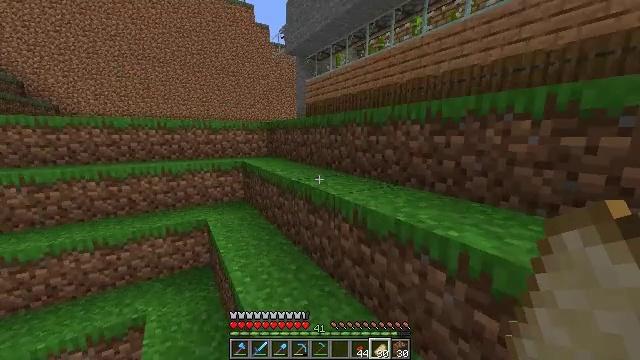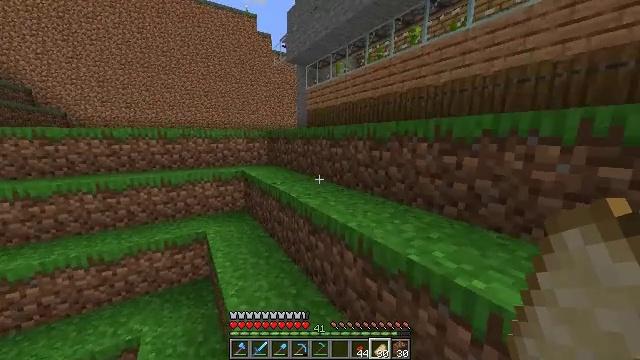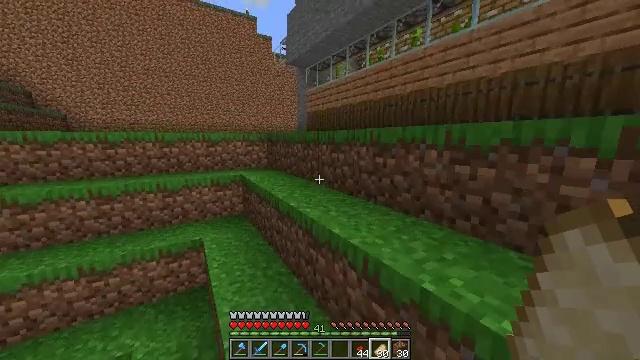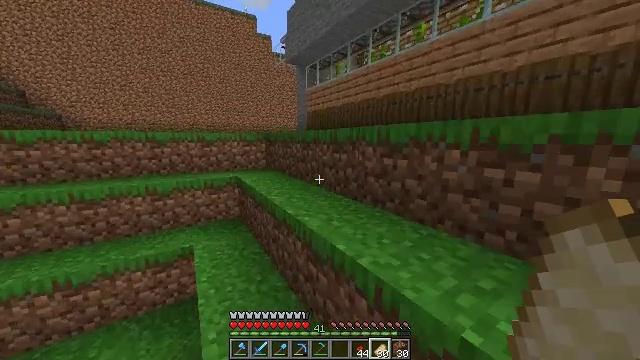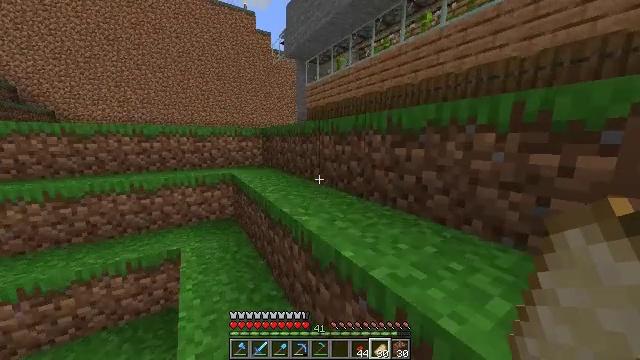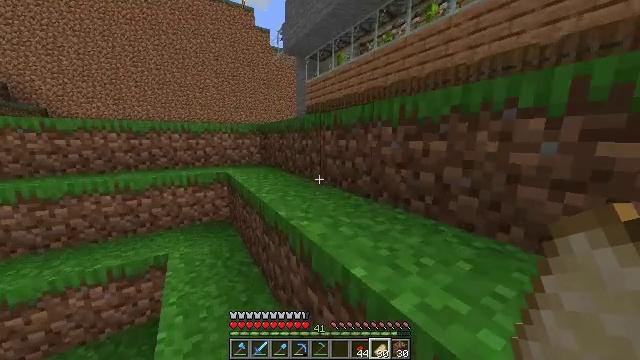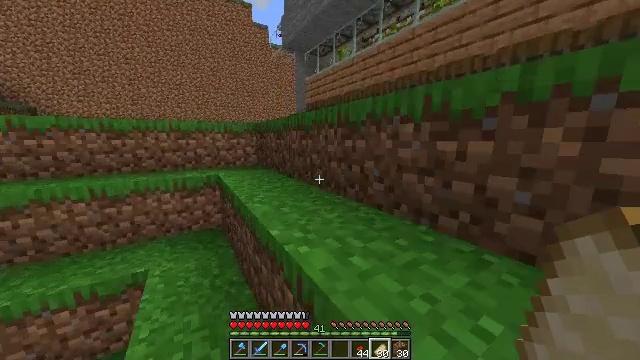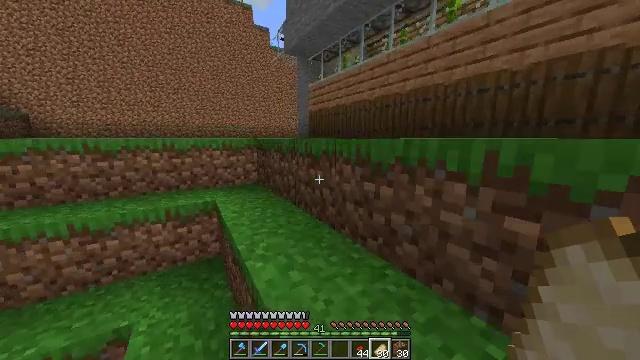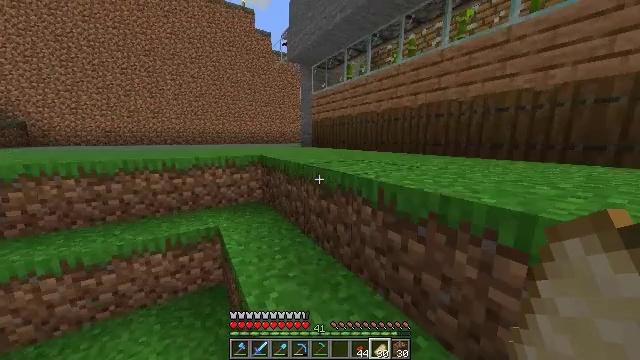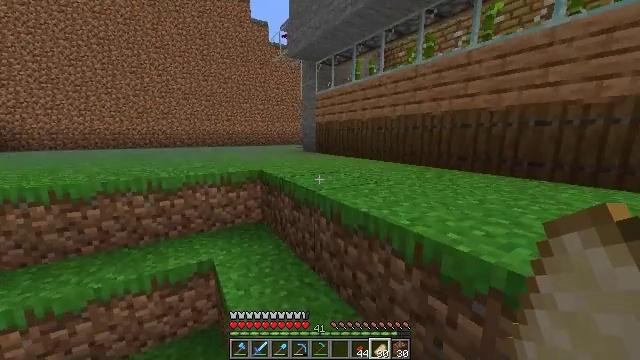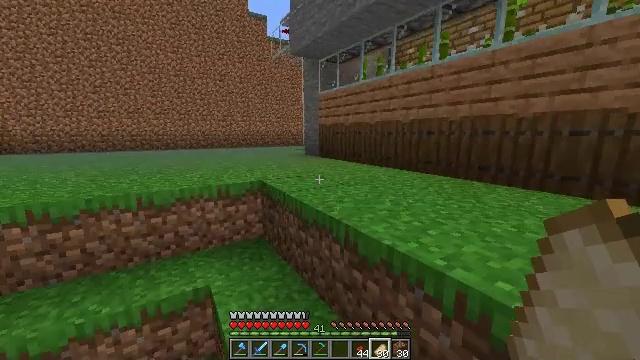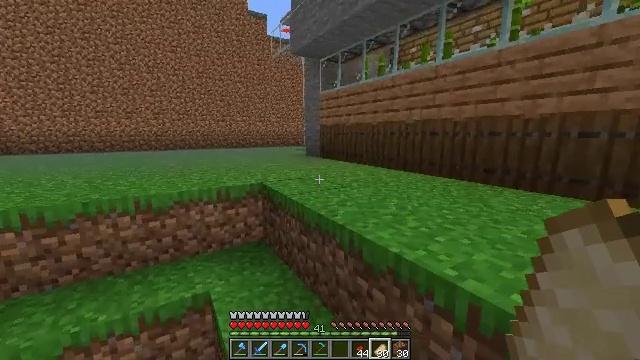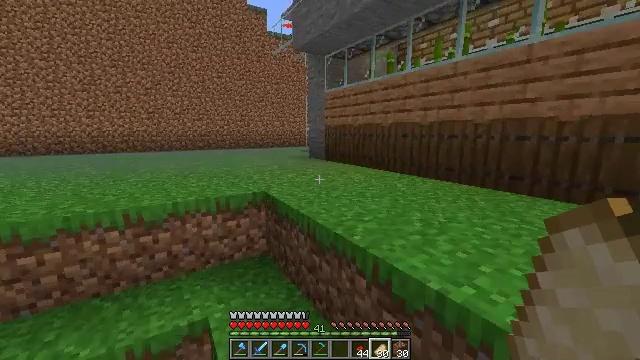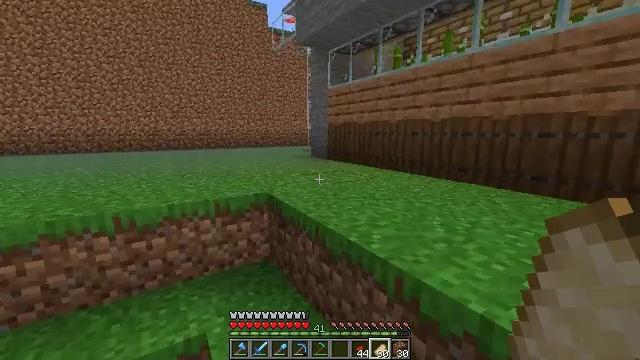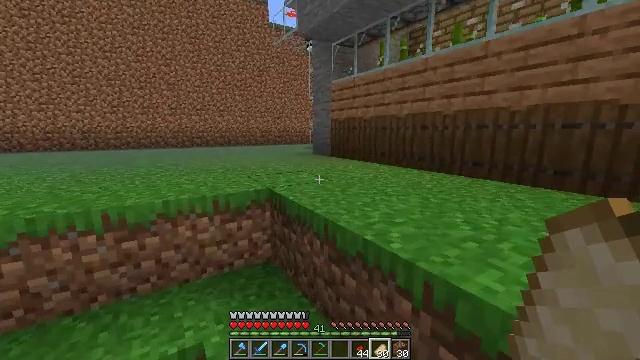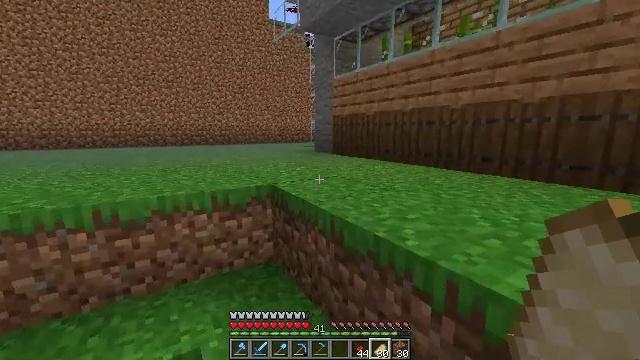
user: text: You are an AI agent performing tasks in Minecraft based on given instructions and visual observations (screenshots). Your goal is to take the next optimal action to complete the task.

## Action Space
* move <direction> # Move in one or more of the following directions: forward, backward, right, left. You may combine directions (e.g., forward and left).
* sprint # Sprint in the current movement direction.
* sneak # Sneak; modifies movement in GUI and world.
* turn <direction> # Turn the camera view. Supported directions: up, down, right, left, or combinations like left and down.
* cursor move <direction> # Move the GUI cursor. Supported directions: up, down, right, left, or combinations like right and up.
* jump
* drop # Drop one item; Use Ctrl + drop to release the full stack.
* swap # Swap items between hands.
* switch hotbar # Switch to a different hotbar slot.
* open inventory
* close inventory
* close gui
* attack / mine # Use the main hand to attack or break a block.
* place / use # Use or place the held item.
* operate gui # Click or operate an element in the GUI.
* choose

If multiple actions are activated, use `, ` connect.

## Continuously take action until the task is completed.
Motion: motion action
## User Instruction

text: Reclaim the cartography table for later use.
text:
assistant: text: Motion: move forward, jump
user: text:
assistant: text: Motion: move forward, jump
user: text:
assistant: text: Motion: move forward, jump
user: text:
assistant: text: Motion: move forward, jump
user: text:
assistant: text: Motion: move forward, jump
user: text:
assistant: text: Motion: move forward, sprint, jump
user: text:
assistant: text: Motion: move forward, sprint, jump
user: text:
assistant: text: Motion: move forward, sprint, jump
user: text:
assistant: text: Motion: move forward, jump
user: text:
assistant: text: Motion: move forward, jump
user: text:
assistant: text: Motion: move forward, jump
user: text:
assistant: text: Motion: move forward, jump
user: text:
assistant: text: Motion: move forward, jump
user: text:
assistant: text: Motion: move forward, jump
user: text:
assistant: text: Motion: move forward, jump
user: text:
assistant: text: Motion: move forward, jump
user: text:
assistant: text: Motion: move forward, sprint, jump
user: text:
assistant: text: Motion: move forward, sprint, jump
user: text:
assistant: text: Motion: move forward, sprint, jump
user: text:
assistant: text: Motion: move forward, sprint, jump
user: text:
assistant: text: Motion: move forward, jump
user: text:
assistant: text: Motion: move forward, jump
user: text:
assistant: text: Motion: move forward, jump
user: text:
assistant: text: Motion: move forward, turn left, jump
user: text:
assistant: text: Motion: move forward, turn left, jump
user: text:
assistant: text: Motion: move forward, turn left, jump
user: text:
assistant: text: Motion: move forward, sprint, turn left, jump
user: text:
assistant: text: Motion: move forward, sprint, turn left and down, jump
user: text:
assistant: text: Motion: move forward, sprint, turn left and down, jump
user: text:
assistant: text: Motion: move forward, sprint, turn left and down, jump